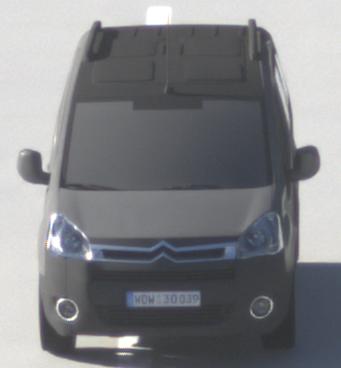
Make: Citroen
Model: Berlingo Kombi VTi 120
Detailed model: Berlingo (II) Kombi
Model produced from: 2009/12
Model produced until: 2012/03
Doors: 5
Color: gray
Road condition: dry road
Daytime: sunrise or sunset
Contrast: medium contrast